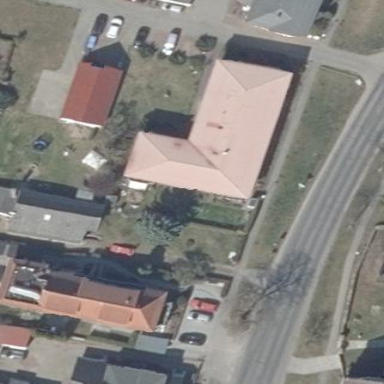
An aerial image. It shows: Building with hipped roof.